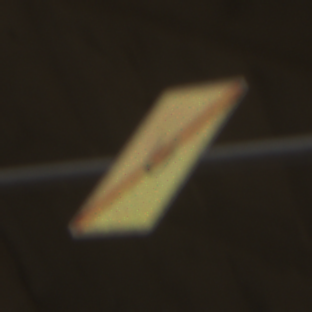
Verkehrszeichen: EndeUmleitung
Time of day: SunriseSunset
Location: Roofed (Suburban)
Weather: Clear
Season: NotSpecified
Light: Natural